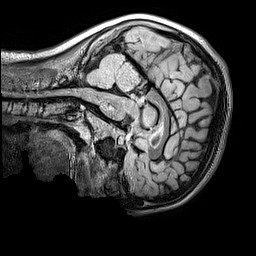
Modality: FLAIR
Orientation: sagittal
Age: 10
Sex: male
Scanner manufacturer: siemens
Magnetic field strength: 3 T
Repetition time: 5 s
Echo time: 0.388 s